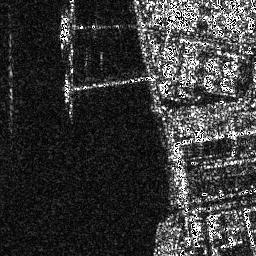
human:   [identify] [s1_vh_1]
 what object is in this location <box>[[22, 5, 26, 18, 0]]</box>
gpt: <ref>1 small ship at the top left</ref>